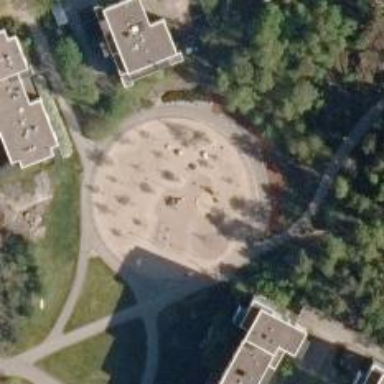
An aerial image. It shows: Playground with springy equipment.